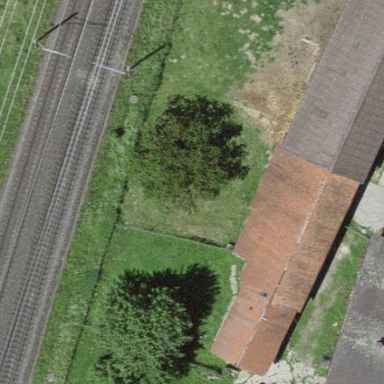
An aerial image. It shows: Garage building.